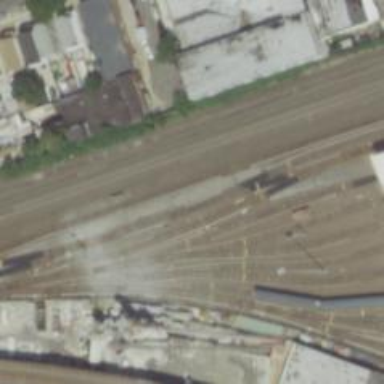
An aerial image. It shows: Electrified railway yard with rails.